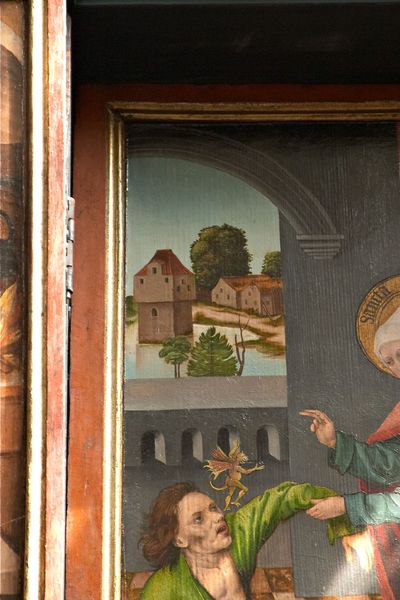
Titel: Martha-Altar in St. Lorenz
Künstler: Meister des Marthaaltars
Institution: Nürnberg, St. Lorenz
Schlagwörter: baum, flügel, hand, himmel, mann, wasser, bäume, fluss, grün, landschaft, see, ausschnitt, braun, brust, fenster, finger, frau, holz, tür, gebäude, haus, arm, rahmen, bild, hände, häuser, kirche, gewand, gold, haare, turm, schwanz, balkon, schrift, bogen, fußboden, dorf, durchgang, eingang, gewölbe, text, nonne, dämon, altar, hochaltar, heiligenschein, scharnier, teufel, fall, segnen, heilige, heilig, maria, mutter gottes, kirsche, anger, segensgestus, wasserburg, besessenheit, wacht, aufgekklappt